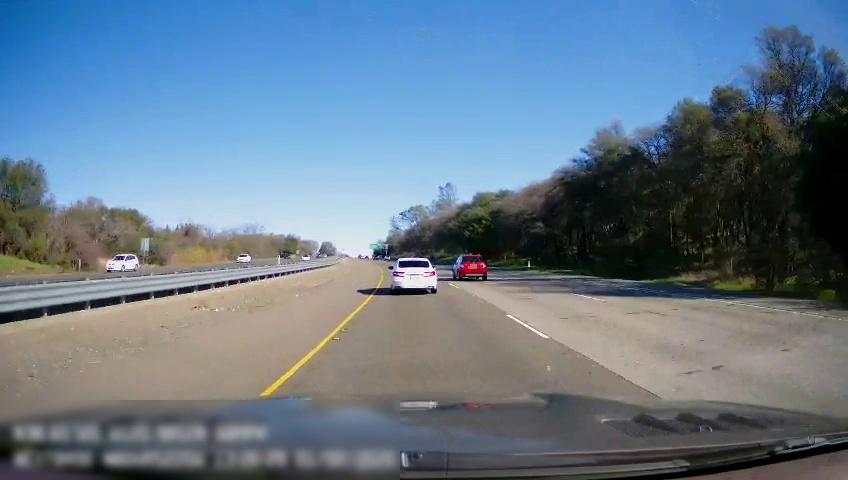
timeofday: Day
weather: Sunny
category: Drivable Space
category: Drivable Space
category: Vehicles | Car
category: Vehicles | Car
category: Vehicles | SUV
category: Vehicles | Car
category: Lanes | Current Lane
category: Lanes | Current Lane
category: Lanes | Alternate Lane
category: Lanes | Alternate Lane
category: Traffic | Signs